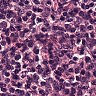
Metastatic tissue present: no